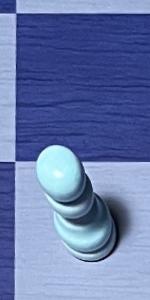
Label: Pawn_White